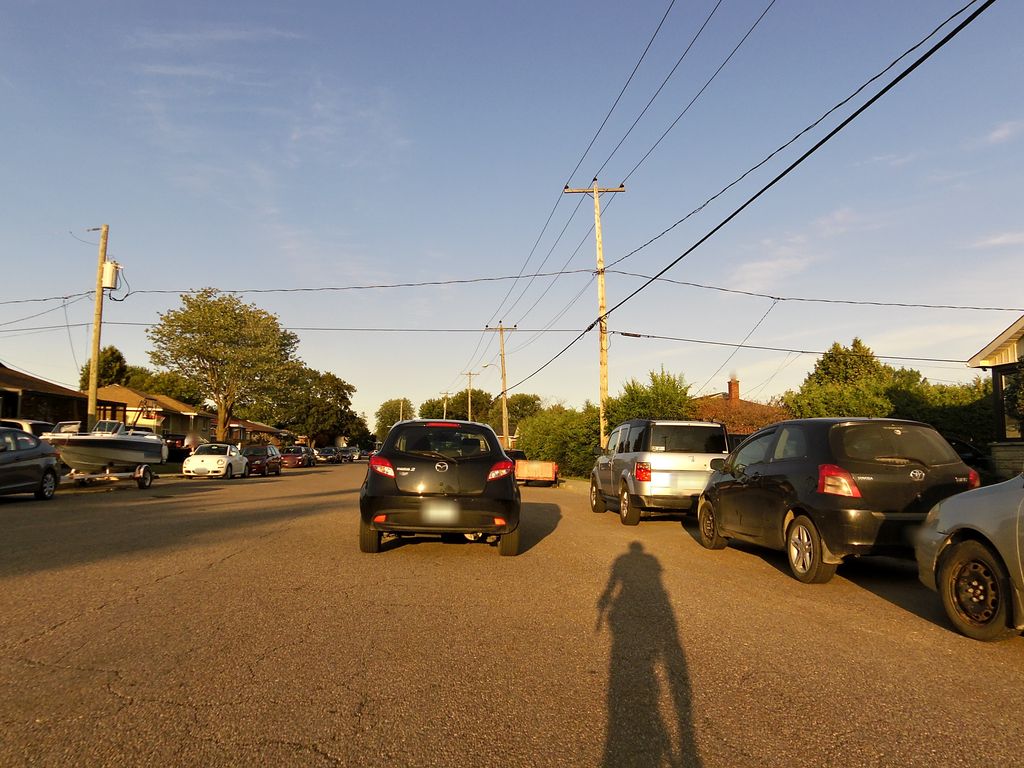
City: ottawa-gatineau